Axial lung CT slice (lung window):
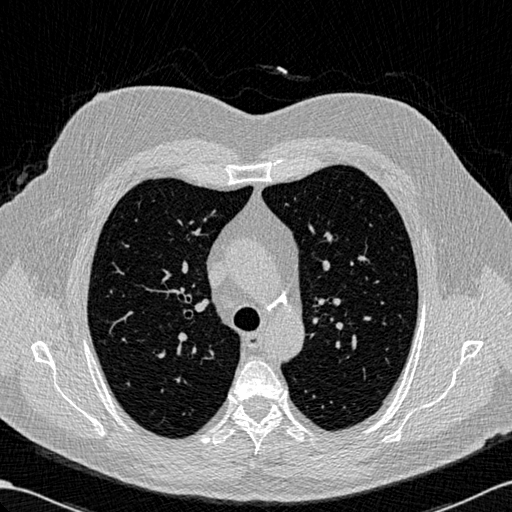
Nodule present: no